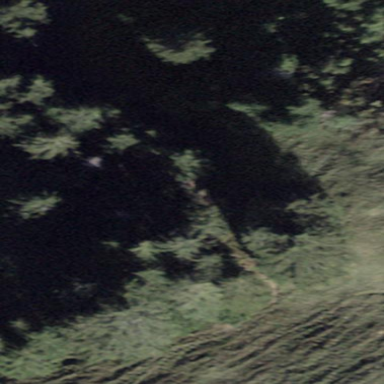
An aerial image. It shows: Forest area.